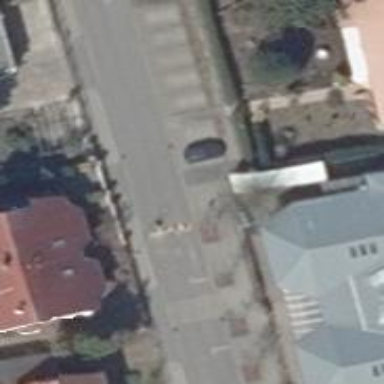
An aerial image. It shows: Traffic calming table.